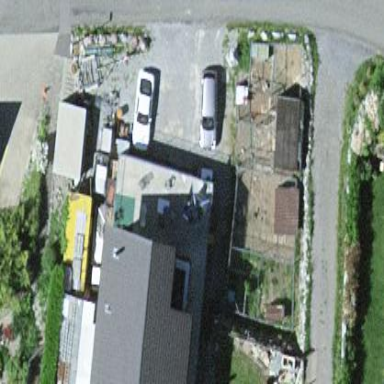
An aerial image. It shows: Simple house.